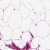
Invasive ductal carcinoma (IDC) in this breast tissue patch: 0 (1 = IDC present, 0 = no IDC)